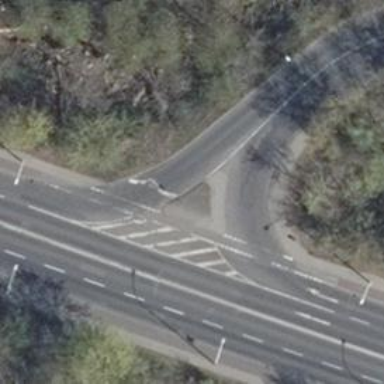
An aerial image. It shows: Stop road.